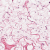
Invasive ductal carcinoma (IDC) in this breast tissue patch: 0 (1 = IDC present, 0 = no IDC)